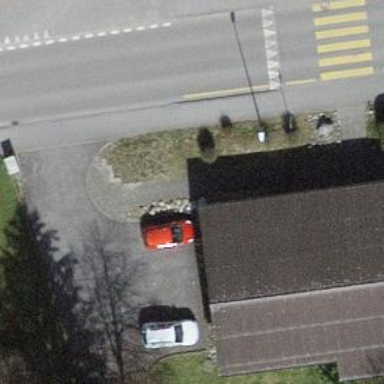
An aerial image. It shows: Car-sharing service available at this location.